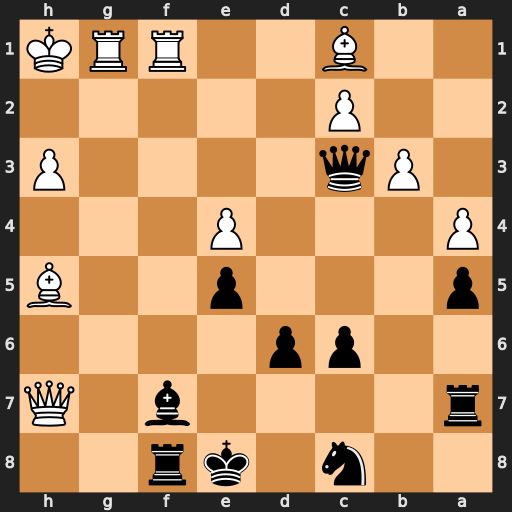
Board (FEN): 2n1kr2/r4b1Q/2pp4/p3p2B/P3P3/1Pq4P/2P5/2B2RRK
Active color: b
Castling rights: -
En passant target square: -
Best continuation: Qxh3#